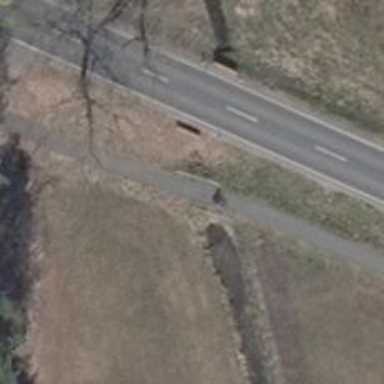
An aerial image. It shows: Asphalt path that serves as bridge.